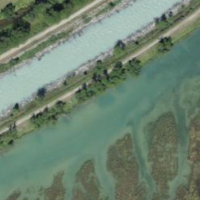
EUNIS habitat code: 14
Species observed at this site:
Tachybaptus ruficollis
Corvus corone
Actitis hypoleucos
Fulica atra
Anas platyrhynchos
Sylvia borin
Troglodytes troglodytes
Aythya fuligula
Fringilla coelebs
Passer domesticus
Ptyonoprogne rupestris
Carduelis carduelis
Parus major
Hirundo rustica
Turdus pilaris
Cinclus cinclus
Motacilla alba
Delichon urbicum